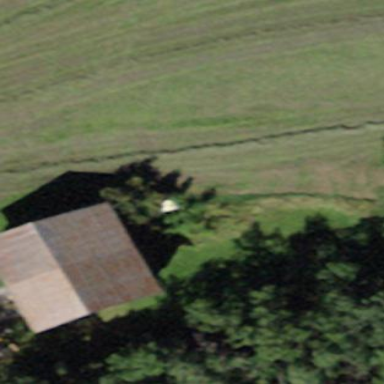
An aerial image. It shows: Shed.